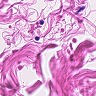
Metastatic tissue present: no